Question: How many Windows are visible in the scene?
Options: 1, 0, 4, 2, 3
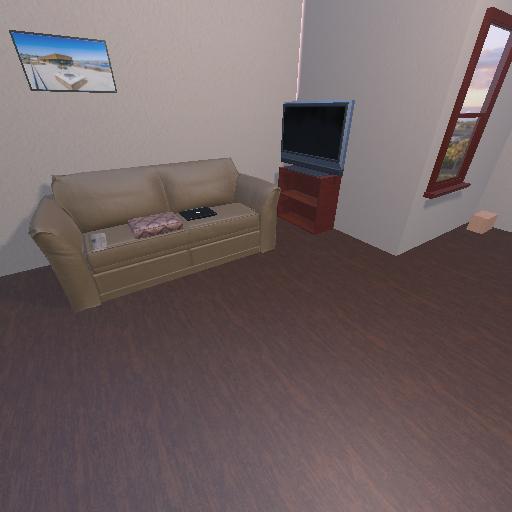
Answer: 1